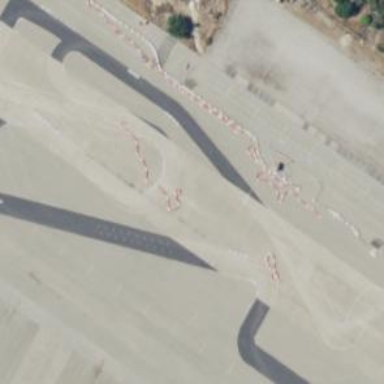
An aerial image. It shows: Raceway road.